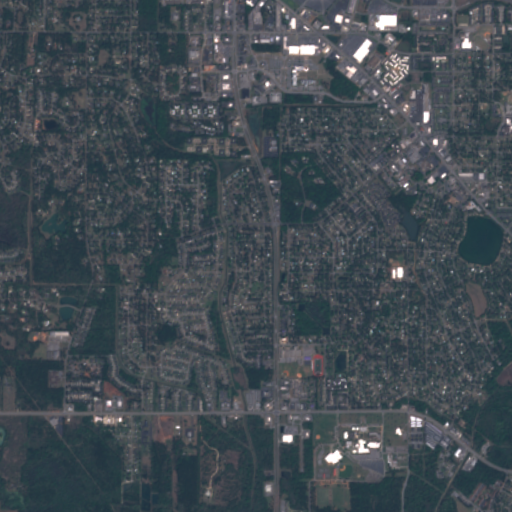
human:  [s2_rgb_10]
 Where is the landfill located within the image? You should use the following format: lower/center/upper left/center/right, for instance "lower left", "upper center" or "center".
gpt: There is no landfill in the image.